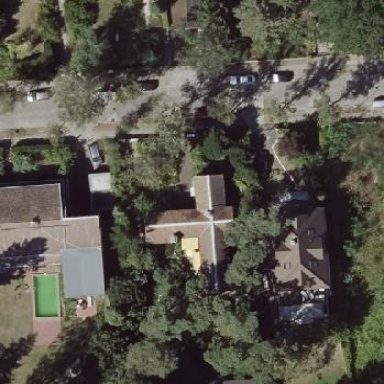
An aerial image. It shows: Simple house.